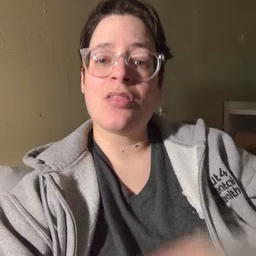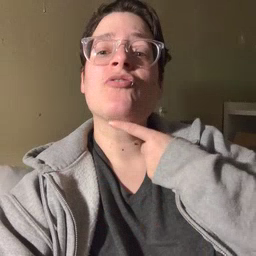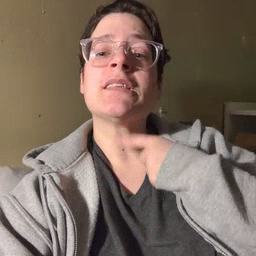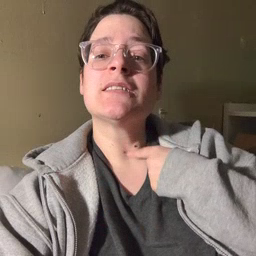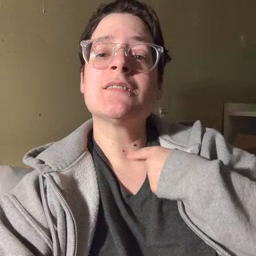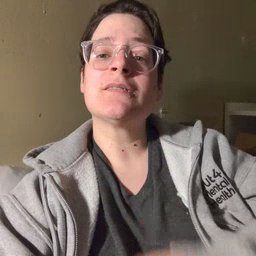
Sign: thirsty